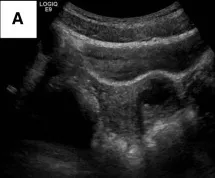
(A) Patient 3_TAUS shows a left antero-fundic sub-serous mass of 3.8 cm x 3.6 cm.
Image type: radiology (ultrasound)